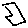
Label: hexagon